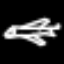
Label: airplane